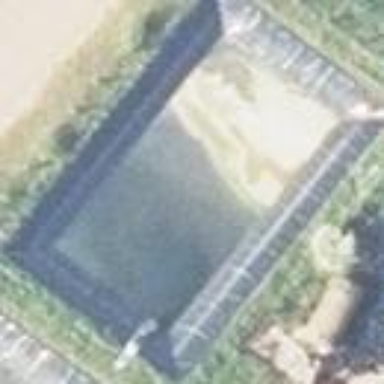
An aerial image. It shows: Serene pond surrounded by nature.